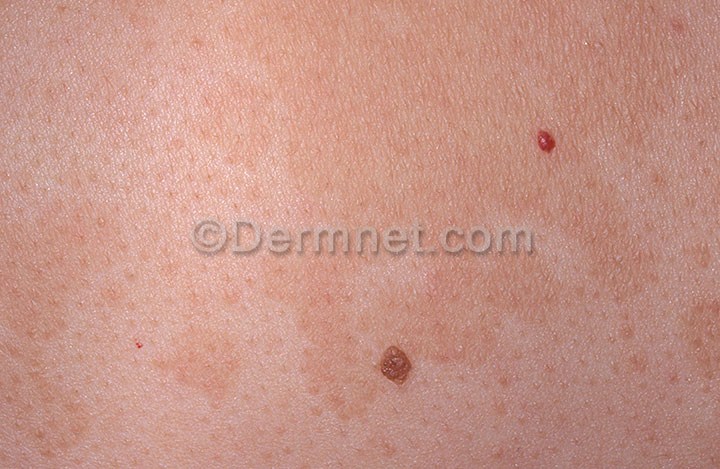
Disease: Tinea Ringworm Candidiasis and other Fungal Infections